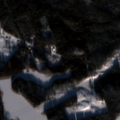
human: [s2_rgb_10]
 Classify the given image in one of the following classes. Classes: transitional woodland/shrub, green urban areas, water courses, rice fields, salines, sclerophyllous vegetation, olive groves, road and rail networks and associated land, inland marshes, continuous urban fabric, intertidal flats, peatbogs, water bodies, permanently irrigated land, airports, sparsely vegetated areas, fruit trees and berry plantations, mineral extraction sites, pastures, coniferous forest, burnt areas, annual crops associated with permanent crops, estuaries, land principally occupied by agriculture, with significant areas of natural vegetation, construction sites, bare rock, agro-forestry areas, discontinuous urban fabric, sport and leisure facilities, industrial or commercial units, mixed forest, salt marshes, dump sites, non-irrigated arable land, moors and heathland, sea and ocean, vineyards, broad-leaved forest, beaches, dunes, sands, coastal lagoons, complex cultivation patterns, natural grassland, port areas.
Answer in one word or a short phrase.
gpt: coniferous forest, mixed forest, transitional woodland/shrub